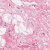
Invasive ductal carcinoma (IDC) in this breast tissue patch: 0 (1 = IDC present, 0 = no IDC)